Interaction volume radius: 10 \u00c5
Interaction volume height: 20 \u00c5
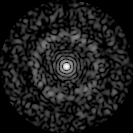
Disorder parameter: 0.7981